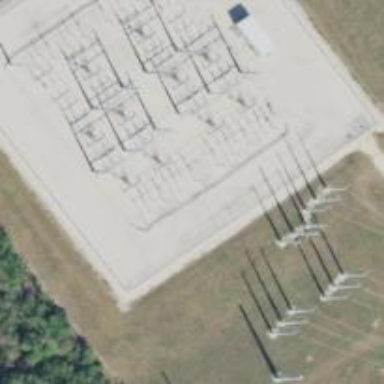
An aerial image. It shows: Switch used for power control.